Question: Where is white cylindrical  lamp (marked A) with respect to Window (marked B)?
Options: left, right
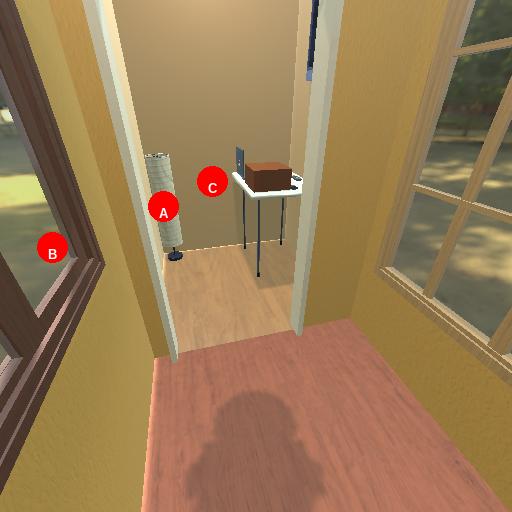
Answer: left